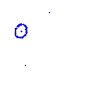
Particle: kaon